Question: I am trying to print ASCII art for a project. This is what it looks like:
'''
var array = new string[]
{
@" ''''''' '..'.'' ''.''.' ",
@" +ooooo- -ooooo+ :ooooo/ ",
@" +ooooo- -ooooo+ :oooso: ",
@" +ooooo- .+oo++/ :++oo+: ",
@" +ooooo- '......'''..'''.'''......' ",
@" +ooooo- '.'......'..''..''.....'.' ",
@" +ooooo- '.........'....'.........' ",
@" +ooooo- /mmmmmmmmmmmmmmmmmm+.....' ",
@" +ooooo- /MMMMMMMMMMMMMMMMMM+'....' ",
@" +ooooo- /MMMMMMMMMMMMMMMMMM+.....' ",
@" +ooooo- .+++++oMMMMMMo++//+-'....' ",
@" +ooooo- ''...'-MMMMMM-....'......' ",
@" +ooooo- ''...'-MMMMMM-...........' ",
@" ::::::.''''''......ssssss/::::::::::::----:- ",
@" '....................'...+ooooooooooooooooo+ ",
@" '...............'........ooooooo+oooooooooo+ ",
@" '''''''''''''............+ooooo+/////+ooooo+ ",
@" '.....'.....'+oooo+:.'...:ooooo+ ",
@" '............+ooooo:''''.:ooooo+ ",
@" ''....'..'...+ooooo:.....:ooooo+ ",
@" '....''...'..+ooooooooooooooooo+ ",
@" '............oooooooooooooooooo+ ",
@" '......''''..++++++oooooo++oo++/ ",
@" '...''' '''''''.....'''''' ",
@" '.....' '....'' ",
@" '.....' '.''.'' "
};
foreach (string line in arr)
Console.WriteLine(line);
'''
So far it's working, but I wanted to be able to print it mirrored horizontally, like that:
Mirrored image:

I can't figure out a way to do it. I've tried Array.Reverse, but it prints the image upside down.
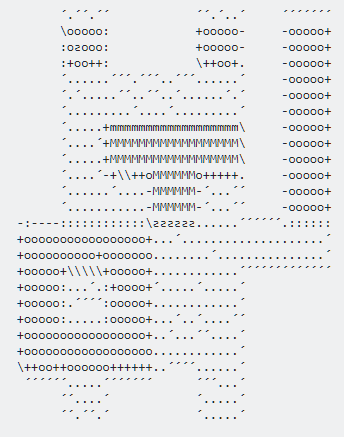
Answer: Make your self an extension method to reverse a string, that way you can iterate through your array, and reverse each line separately
'''
public static class Extensions
{
public static string Reverse(this string s)
{
var charArray = s.ToCharArray();
Array.Reverse(charArray);
return new string (charArray);
}
}
'''
'''
foreach (string line in array)
Console.WriteLine(line.Reverse());
'''
'''
'.''.'' ''.'..' '''''''
/ooooo: +ooooo- -ooooo+
:osooo: +ooooo- -ooooo+
:+oo++: /++oo+. -ooooo+
'......'''.'''..'''......' -ooooo+
'.'.....''..''..'......'.' -ooooo+
'.........'....'.........' -ooooo+
'.....+mmmmmmmmmmmmmmmmmm/ -ooooo+
'....'+MMMMMMMMMMMMMMMMMM/ -ooooo+
'.....+MMMMMMMMMMMMMMMMMM/ -ooooo+
'....'-+//++oMMMMMMo+++++. -ooooo+
'......'....-MMMMMM-'...'' -ooooo+
'...........-MMMMMM-'...'' -ooooo+
-:----::::::::::::/ssssss......''''''.::::::
+ooooooooooooooooo+...'....................'
+oooooooooo+ooooooo........'...............'
+ooooo+/////+ooooo+............'''''''''''''
+ooooo:...'.:+oooo+'.....'.....'
+ooooo:.'''':ooooo+............'
+ooooo:.....:ooooo+...'..'....''
+ooooooooooooooooo+..'...''....'
+oooooooooooooooooo............'
/++oo++oooooo++++++..''''......'
''''''.....''''''' '''...'
''....' '.....'
''.''.' '.....'
'''
<URL>